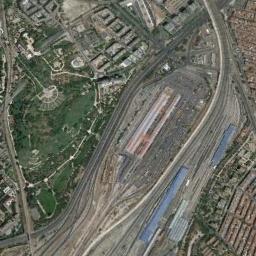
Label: railway_station